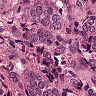
Metastatic tissue present: yes